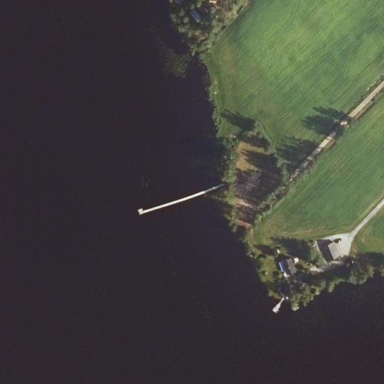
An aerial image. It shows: Swimming area used for leisure and sports activities.